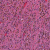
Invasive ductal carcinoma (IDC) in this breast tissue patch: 0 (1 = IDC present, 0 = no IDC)